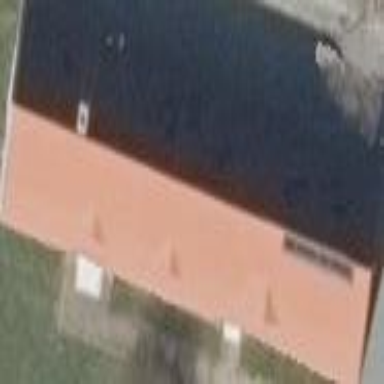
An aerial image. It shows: Gabled barn with roof made of roof tiles.